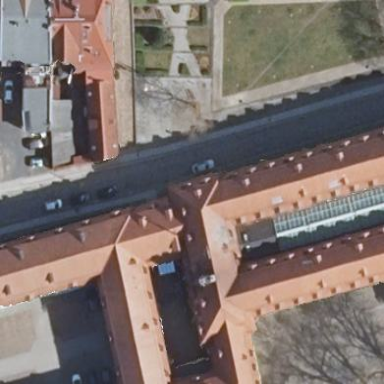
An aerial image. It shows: Civic building with gabled brown roof.